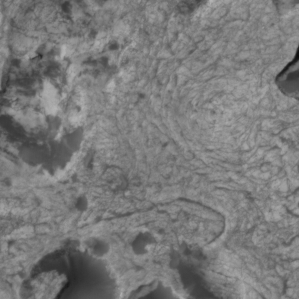
Label: non_frost